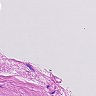
Metastatic tissue present: no